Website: home-depot
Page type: payment
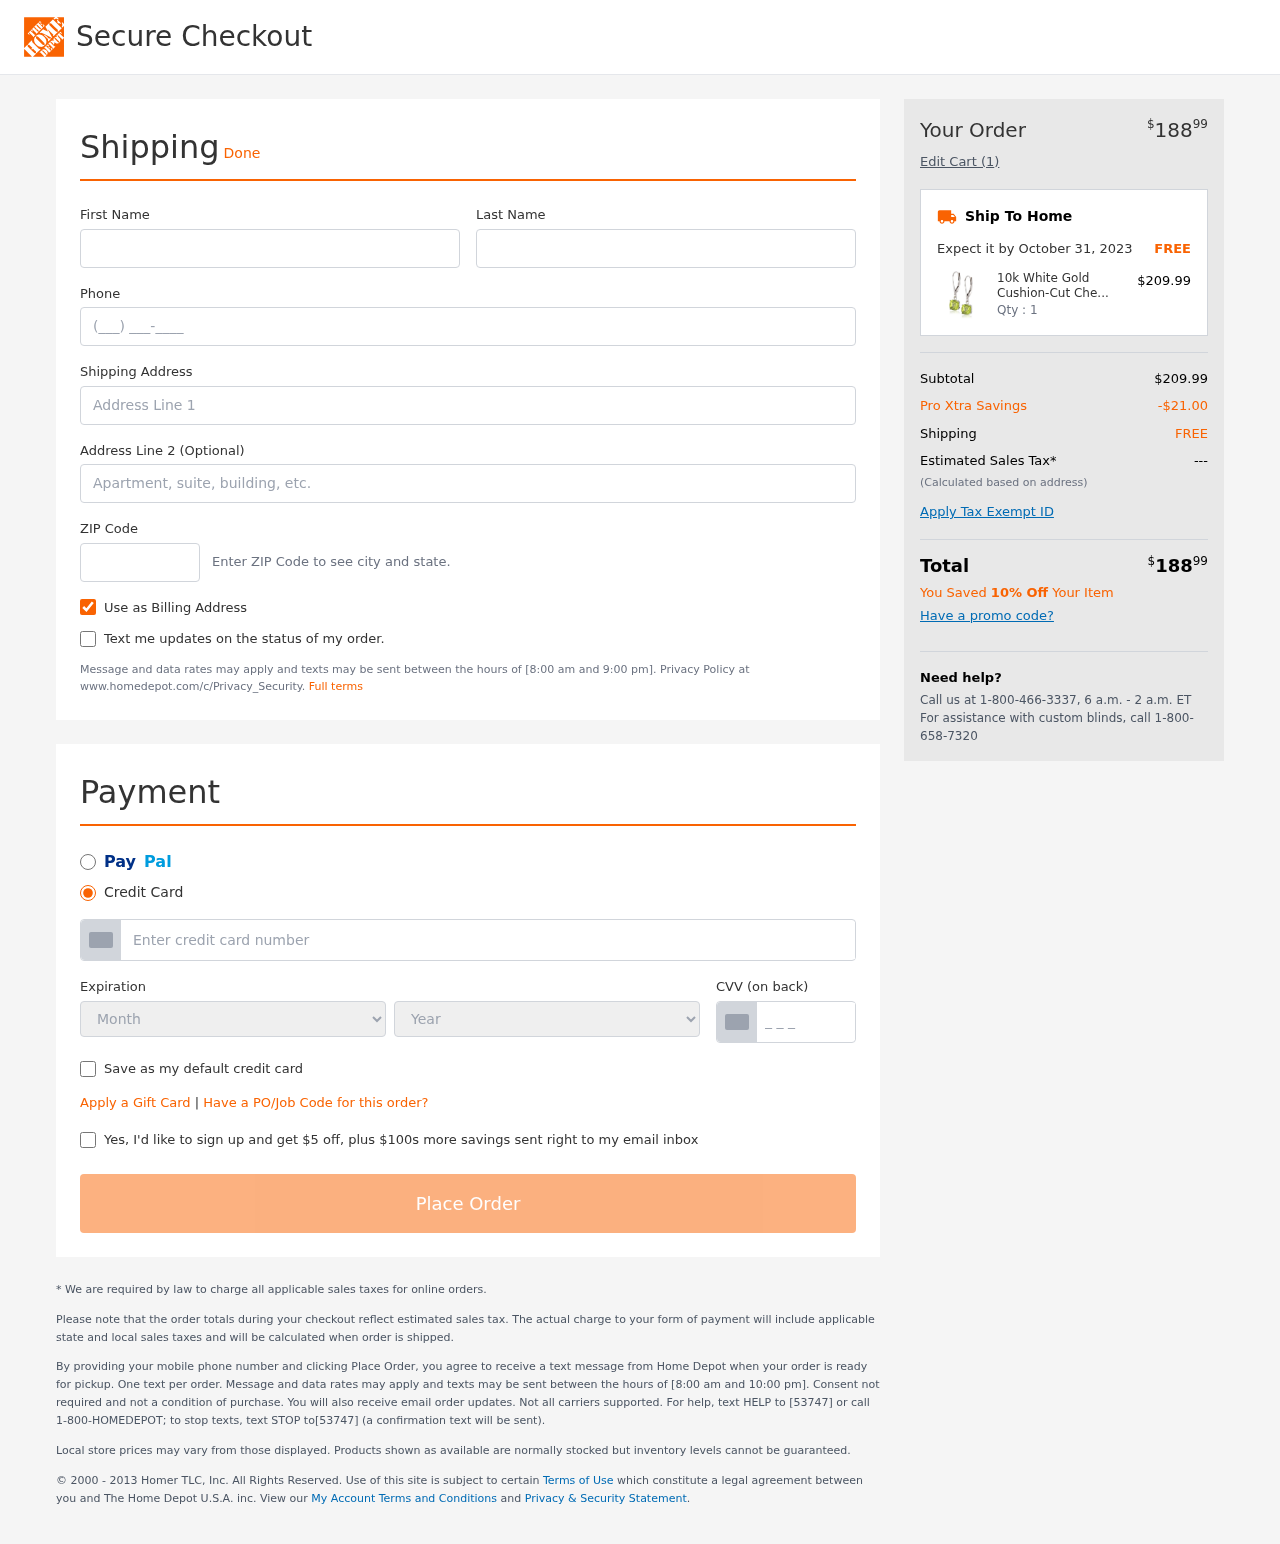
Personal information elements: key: PII_CARD_CVV
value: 4331
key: PII_CARD_EXPIRY_MONTH
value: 01
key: PII_CARD_EXPIRY_YEAR
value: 29
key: PII_CARD_NUMBER
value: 3493 4817 4524 093
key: PII_FIRSTNAME
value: Mary
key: PII_LASTNAME
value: Oconnor
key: PII_PHONE
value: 2722141813
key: PII_POSTCODE
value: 03391
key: PII_STREET
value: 704 Jeremy Cliffs
Product elements: key: PRODUCT1_NAME
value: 10k White Gold Cushion-Cut Checkerboard Peridot Leverback Earrings (6mm)
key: PRODUCT1_PRICE
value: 209.99
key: PRODUCT1_QUANTITY
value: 1
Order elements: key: ORDER_TOTAL
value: $18899
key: ORDER_NUM_ITEMS
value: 1
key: ORDER_DELIVERY_DATE
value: October 31, 2023
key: ORDER_SUBTOTAL
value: $209.99
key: ORDER_DISCOUNT
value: -$21.00
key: ORDER_SHIPPING_COST
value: FREE